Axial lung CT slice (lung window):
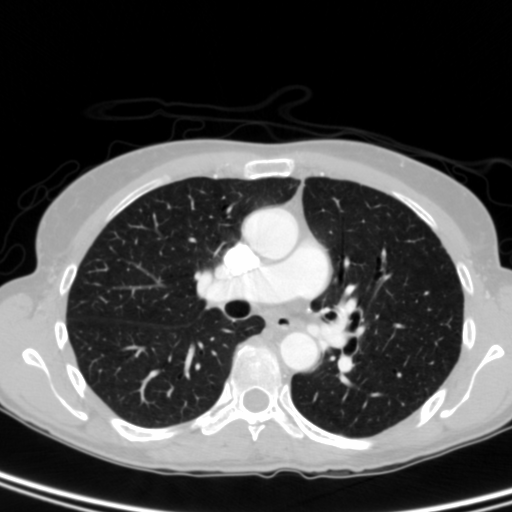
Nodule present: no